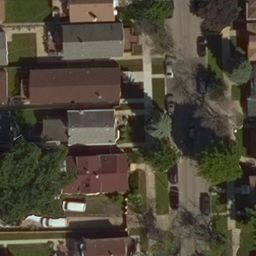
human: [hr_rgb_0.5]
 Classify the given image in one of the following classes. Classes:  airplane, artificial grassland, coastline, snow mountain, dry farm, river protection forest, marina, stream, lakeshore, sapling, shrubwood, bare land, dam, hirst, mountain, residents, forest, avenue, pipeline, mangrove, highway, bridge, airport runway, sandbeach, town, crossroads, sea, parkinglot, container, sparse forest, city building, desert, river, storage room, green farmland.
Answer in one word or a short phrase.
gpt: residents